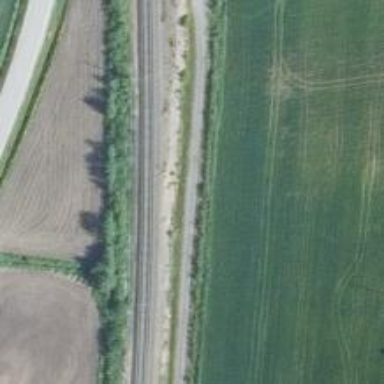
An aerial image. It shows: Railway with continuous electrified contact line.